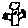
Label: tree